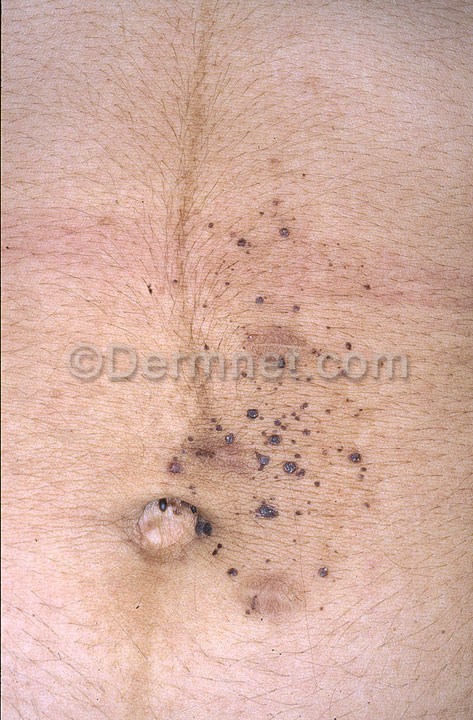
Disease: Melanoma Skin Cancer Nevi and Moles